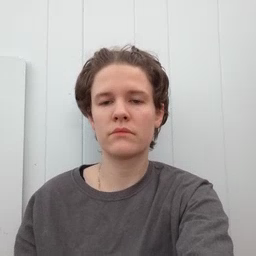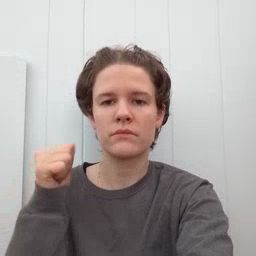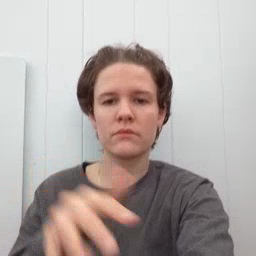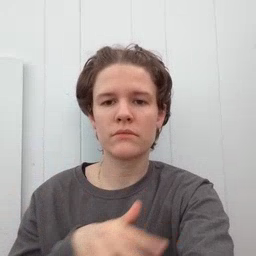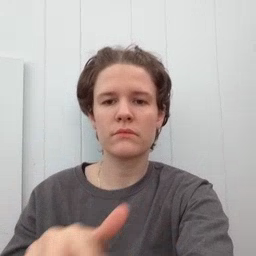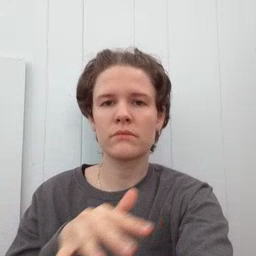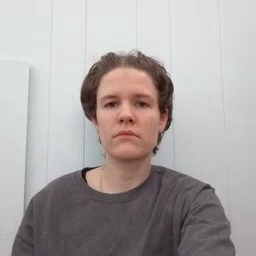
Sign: backyard